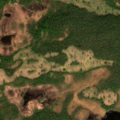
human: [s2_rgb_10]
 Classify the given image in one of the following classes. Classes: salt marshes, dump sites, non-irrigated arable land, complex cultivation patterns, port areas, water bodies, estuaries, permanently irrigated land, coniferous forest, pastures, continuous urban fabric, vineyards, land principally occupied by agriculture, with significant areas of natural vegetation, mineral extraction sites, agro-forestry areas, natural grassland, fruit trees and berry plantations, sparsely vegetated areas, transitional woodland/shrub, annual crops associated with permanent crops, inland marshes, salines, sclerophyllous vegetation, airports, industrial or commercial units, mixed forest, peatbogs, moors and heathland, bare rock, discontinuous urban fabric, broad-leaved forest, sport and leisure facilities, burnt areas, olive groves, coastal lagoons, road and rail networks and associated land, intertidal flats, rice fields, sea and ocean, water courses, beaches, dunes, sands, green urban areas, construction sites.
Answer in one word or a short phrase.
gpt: coniferous forest, transitional woodland/shrub, peatbogs